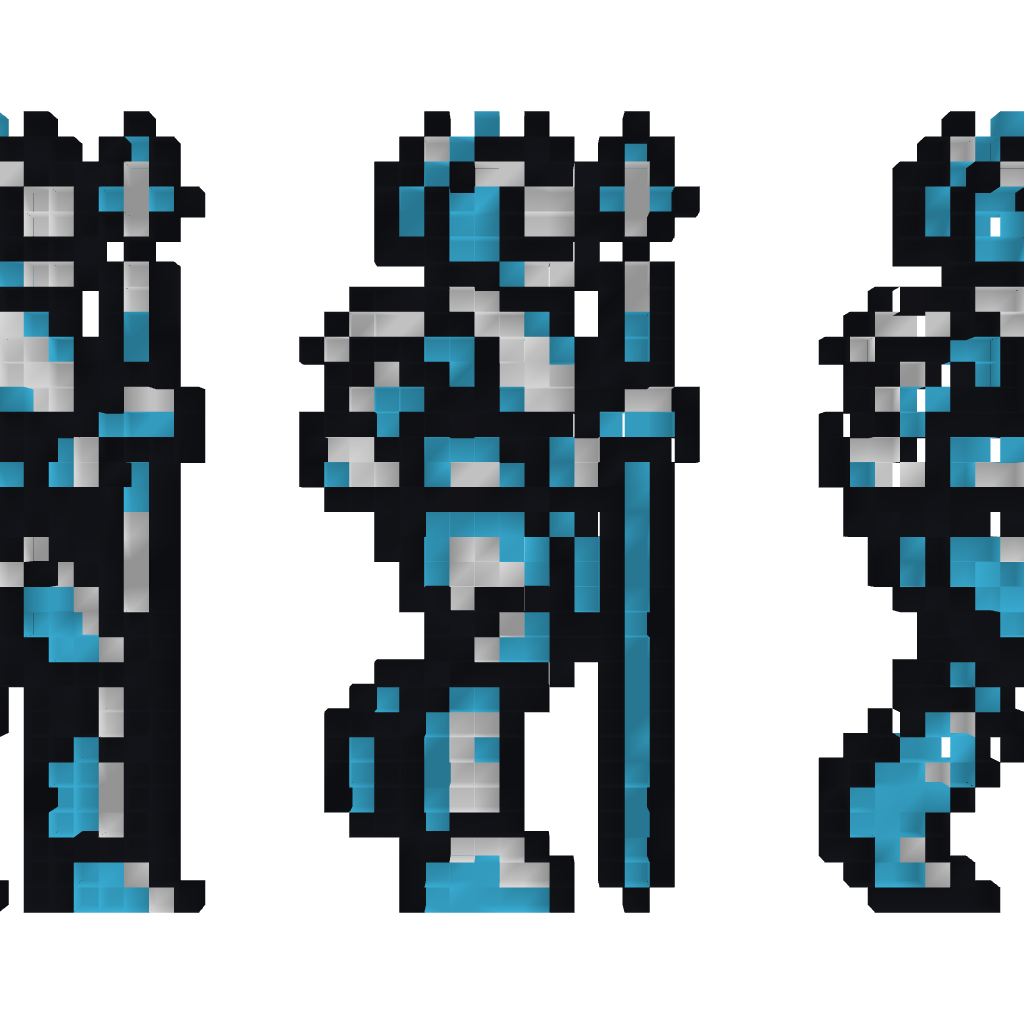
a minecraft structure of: Armor From Castlevania 1